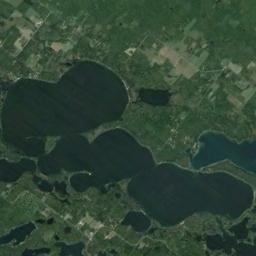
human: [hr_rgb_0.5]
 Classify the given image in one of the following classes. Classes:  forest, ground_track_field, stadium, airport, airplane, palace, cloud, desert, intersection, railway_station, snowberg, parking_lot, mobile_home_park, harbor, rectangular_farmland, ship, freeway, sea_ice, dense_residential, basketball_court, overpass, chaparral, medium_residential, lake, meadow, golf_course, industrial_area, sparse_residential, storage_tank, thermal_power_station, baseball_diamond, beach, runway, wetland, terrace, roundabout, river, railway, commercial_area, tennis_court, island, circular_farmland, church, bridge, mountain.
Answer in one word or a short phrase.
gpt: lake